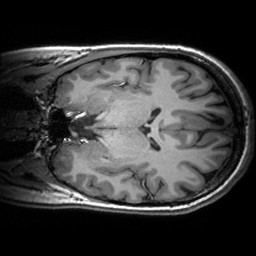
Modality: T1w
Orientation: coronal
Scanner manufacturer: siemens
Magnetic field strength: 3 T
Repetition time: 2.53 s
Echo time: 0.00299 s